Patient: sex F, age 60
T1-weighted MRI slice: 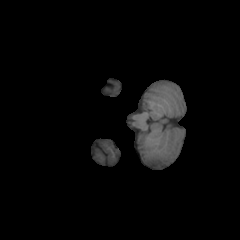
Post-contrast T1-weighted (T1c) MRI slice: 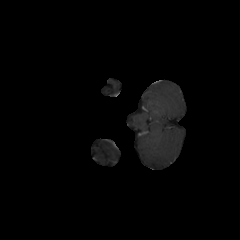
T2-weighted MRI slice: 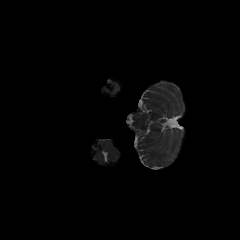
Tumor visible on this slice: no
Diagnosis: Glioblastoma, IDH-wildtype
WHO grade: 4